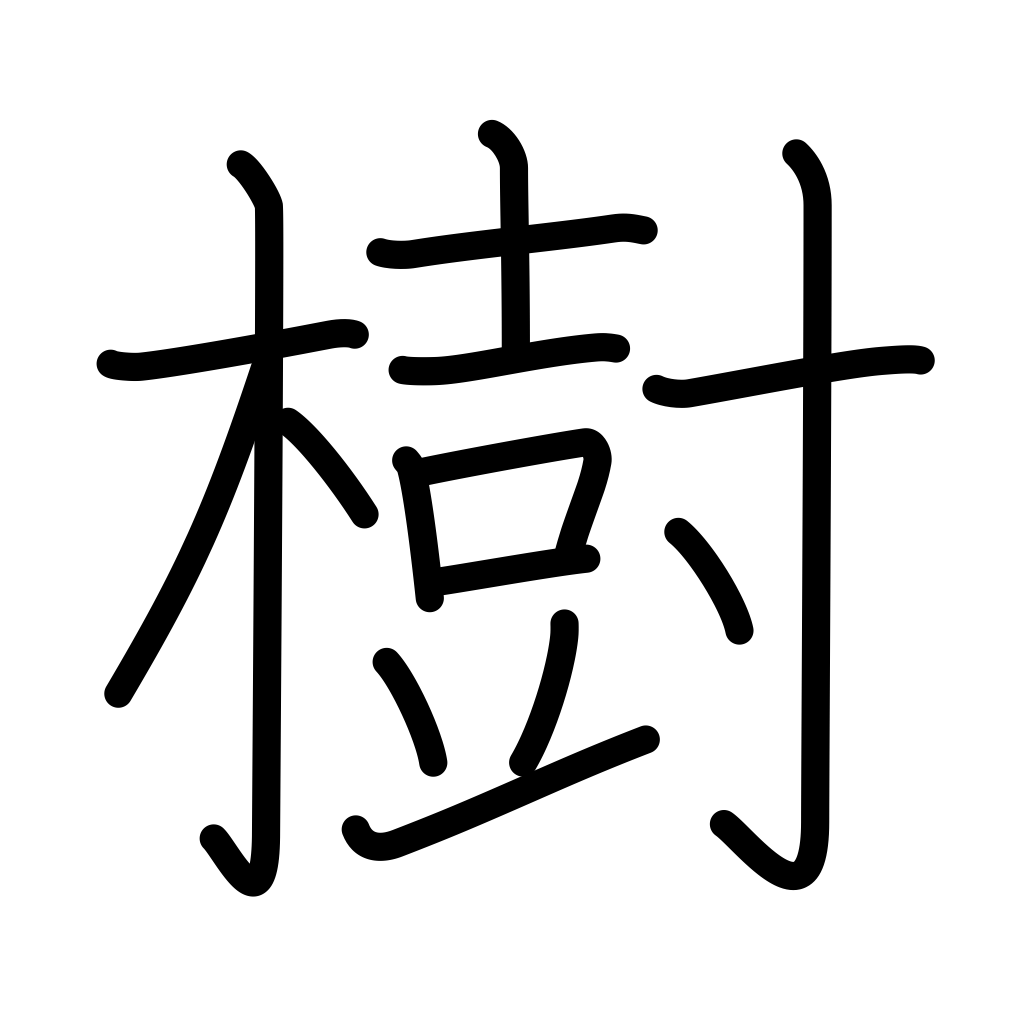
Meaning: timber, trees, wood, establish, set up